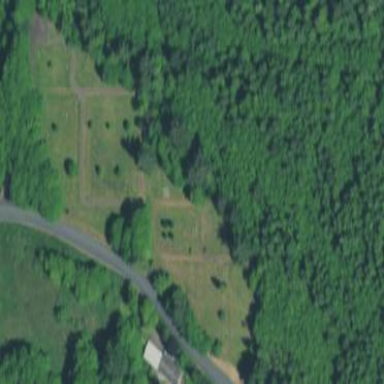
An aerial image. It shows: Graveyard.